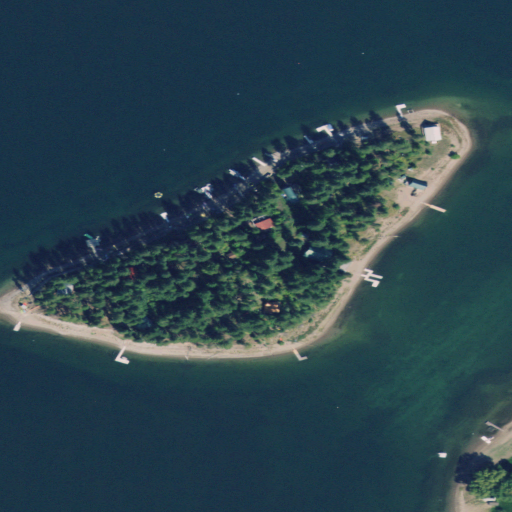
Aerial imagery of island in Montana named Deer Island containing open water, evergreen forest, grassland, open development, and herbaceous wetlands